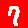
Digit: 7